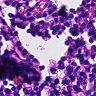
Metastatic tissue present: no